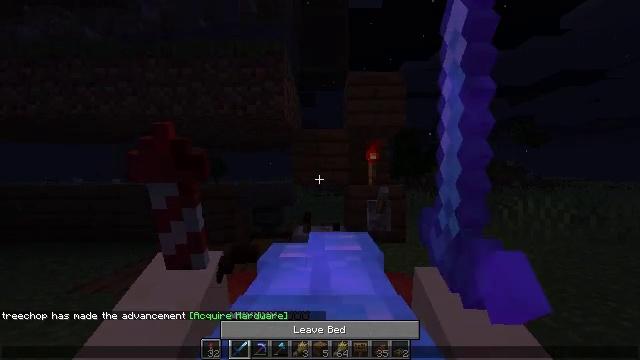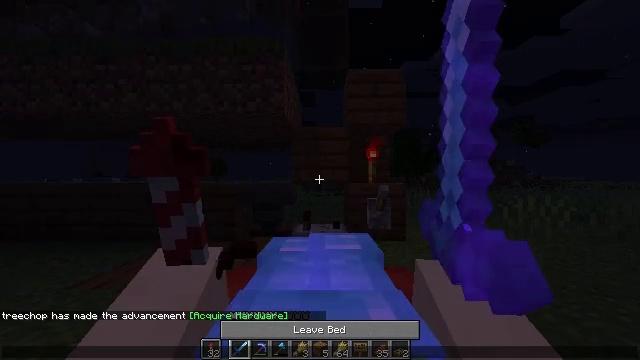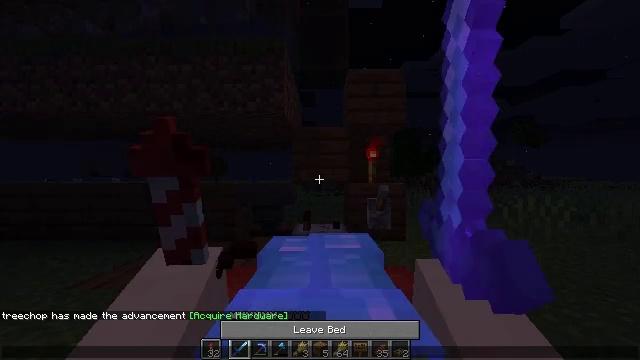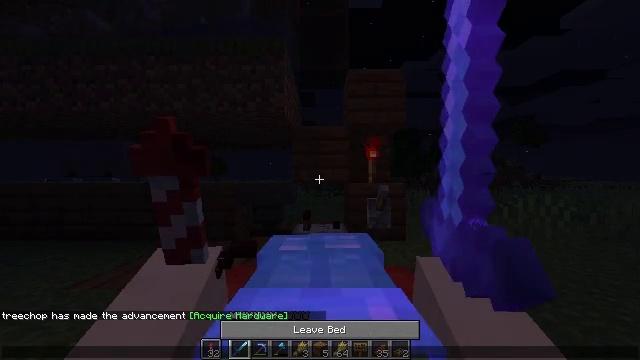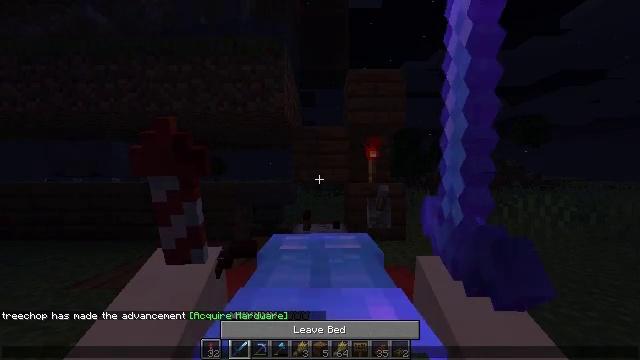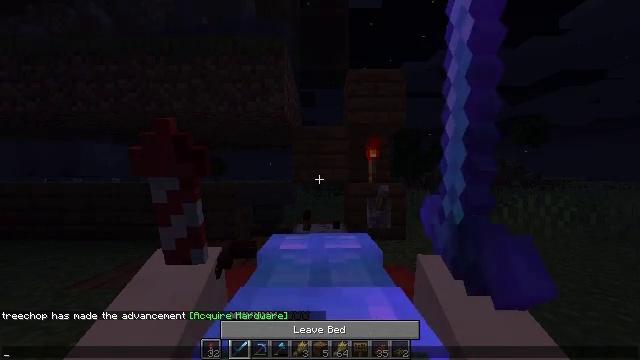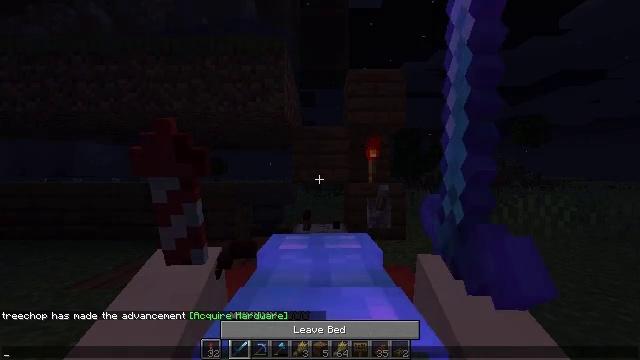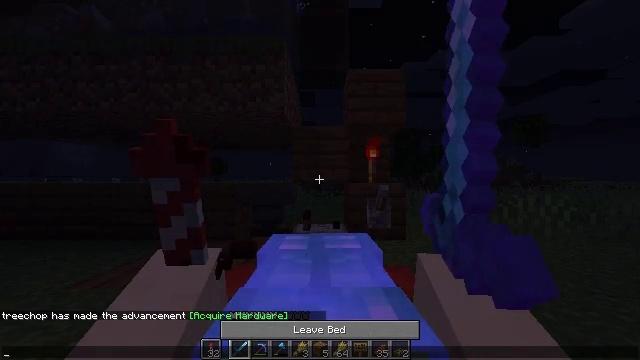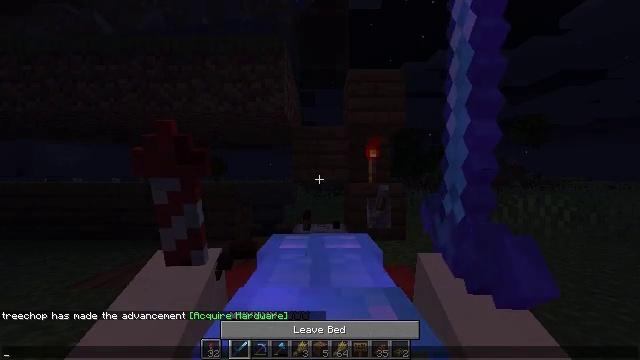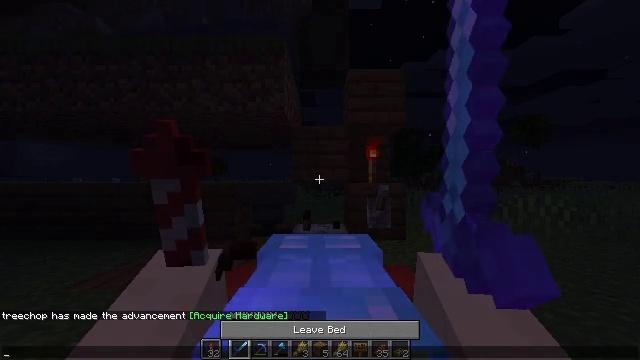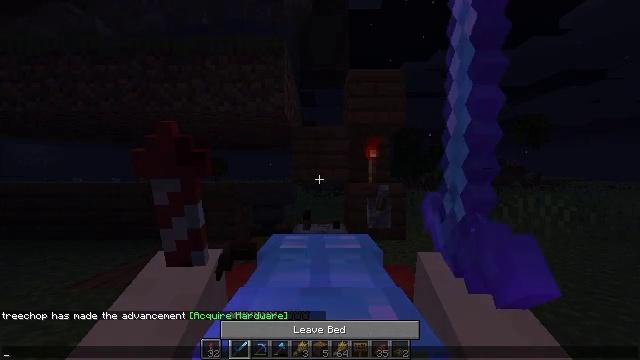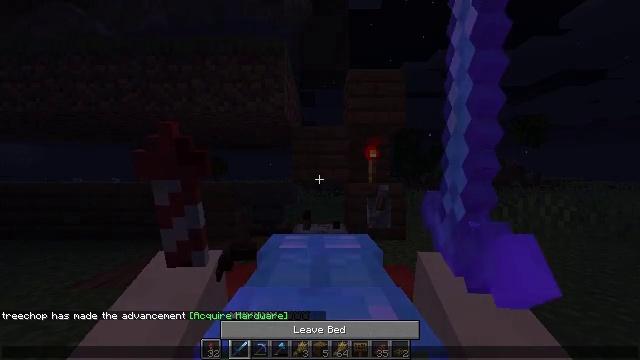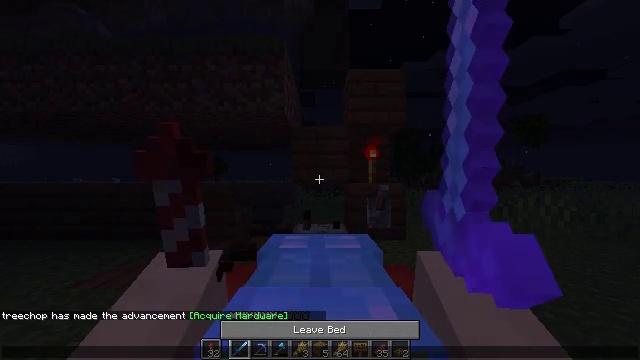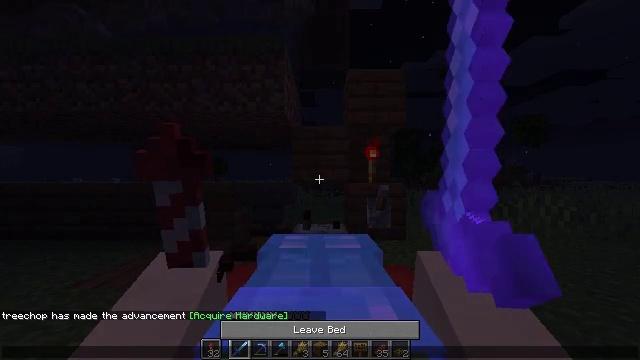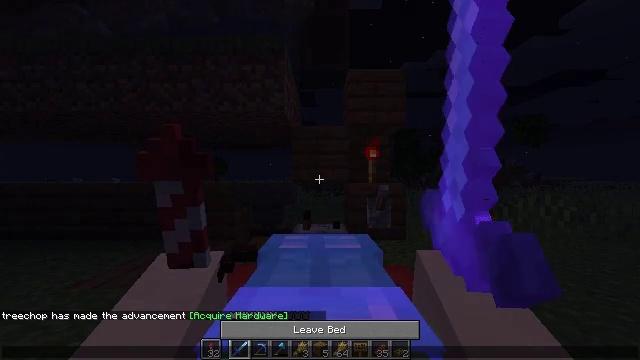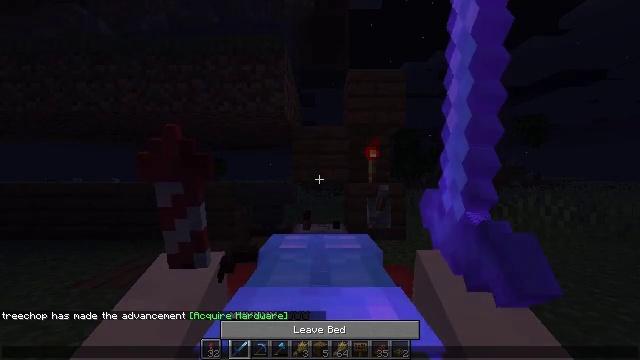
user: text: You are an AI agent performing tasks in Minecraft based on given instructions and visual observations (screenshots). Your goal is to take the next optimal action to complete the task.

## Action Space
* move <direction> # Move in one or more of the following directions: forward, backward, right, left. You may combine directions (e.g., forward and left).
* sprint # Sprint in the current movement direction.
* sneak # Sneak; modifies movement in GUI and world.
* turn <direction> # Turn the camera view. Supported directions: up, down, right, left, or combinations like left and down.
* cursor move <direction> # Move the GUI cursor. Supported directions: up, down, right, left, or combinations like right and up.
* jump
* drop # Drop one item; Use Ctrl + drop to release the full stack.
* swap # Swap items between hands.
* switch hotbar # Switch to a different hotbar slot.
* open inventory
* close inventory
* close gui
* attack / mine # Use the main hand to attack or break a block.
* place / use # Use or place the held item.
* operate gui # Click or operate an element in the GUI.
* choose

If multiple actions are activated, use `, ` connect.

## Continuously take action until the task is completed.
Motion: motion action
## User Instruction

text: Pick up the red bed for relocation.
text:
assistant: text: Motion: no_op
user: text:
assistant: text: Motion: no_op
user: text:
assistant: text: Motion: no_op
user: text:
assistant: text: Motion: no_op
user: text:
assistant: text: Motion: no_op
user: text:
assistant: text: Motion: no_op
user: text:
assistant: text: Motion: no_op
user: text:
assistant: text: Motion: no_op
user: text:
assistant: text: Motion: no_op
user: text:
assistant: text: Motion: no_op
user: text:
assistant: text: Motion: no_op
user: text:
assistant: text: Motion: no_op
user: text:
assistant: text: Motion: no_op
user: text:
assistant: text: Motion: no_op
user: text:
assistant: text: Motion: no_op
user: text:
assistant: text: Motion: no_op
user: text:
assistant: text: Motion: no_op
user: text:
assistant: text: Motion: no_op
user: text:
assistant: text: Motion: no_op
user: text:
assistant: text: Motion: no_op
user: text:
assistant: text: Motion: no_op
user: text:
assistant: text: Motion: no_op
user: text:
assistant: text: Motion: no_op
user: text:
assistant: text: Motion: no_op
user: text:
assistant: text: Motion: no_op
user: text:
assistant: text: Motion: no_op
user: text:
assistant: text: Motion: no_op
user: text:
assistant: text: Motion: no_op
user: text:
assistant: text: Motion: no_op
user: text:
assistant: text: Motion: no_op